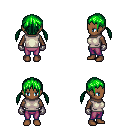
a pixel art fantasy rpg character, female body template, human, dark skin, white sleeveless shirt, magenta pants, green twin-tailed hairstyle, metal gloves, four views (front, back, left, right), 2x2 character sprite sheet, small pixel art, hard edges, no anti-aliasing